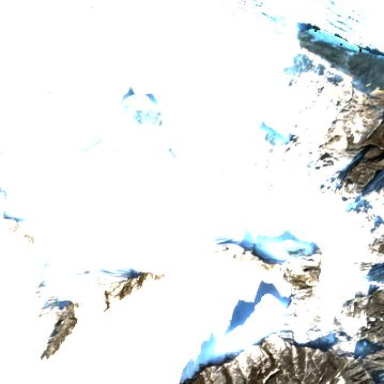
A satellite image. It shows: Majestic glacier in the distance.